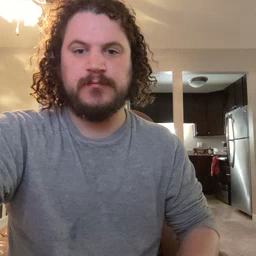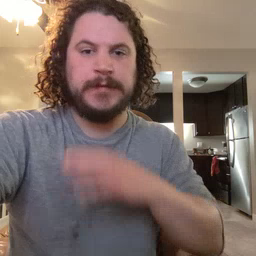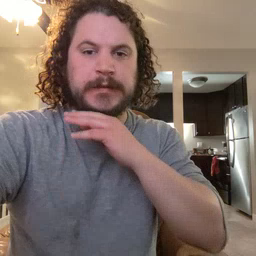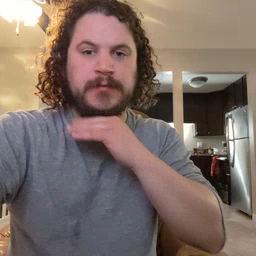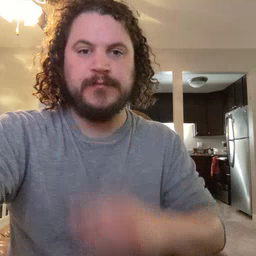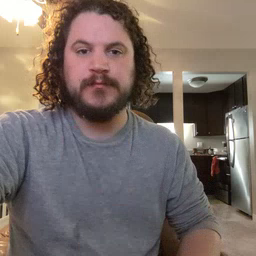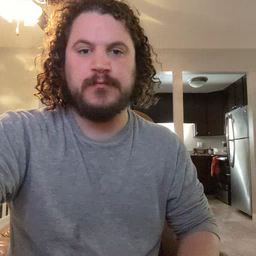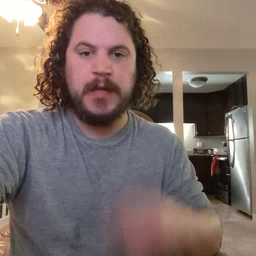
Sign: pig